Question: I'd like to show you an image of my page content so you'd understand what am I talking about:

Now, I have two main divs on a page: the and the :
'''
<div id="purple" style="position:fixed; z-index:0; left:0; top:0; width:100%; height:100%; filter:alpha(opacity=50); opacity:0.5; cursor:pointer;" onclick="javascript:alert('purple clicked');"></div>
<div id="wrapper"></div>
'''
The contains many controls and other divs, and the is basically supposed to be clickable and perform some event, lets say 'alert('purple clicked');'
The thing is that when I press inside the it also fires the event.
So what I did was to add the following code:
'''
<script type="text/javascript">
$("#purple").click(function (e)
{
window.event.cancelBubble = true;
e.stopPropagation();
})
</script>
'''
I understood that through this code I'll manage to click on the purple area and get the alert fire, the problem is that when I click inside the red area this alert is fired also - and this is not what I wanted!
So, eventually, if you haven't given up yet reading this post, here's the question:
p.s.
I must have the purple div be like - this can't be changed:
> width:100%; height:100%
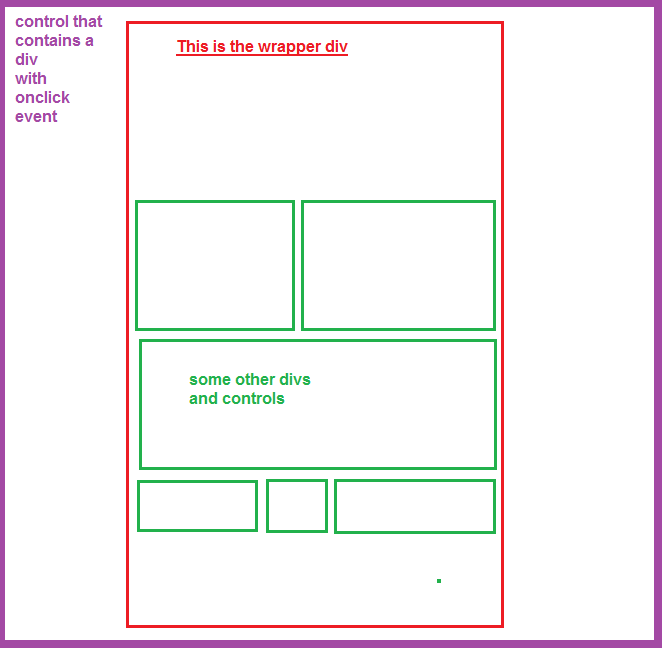
Answer: There is no direct way to prevent 'bubbling down'. You have to use 'event.target.id' to differentiate the 'purple div' with others,
Try this,
'''
$("#purple").click(function(e){
if(e.target.id == "purple")
{
alert("purple clicked.!");
}
});
'''
## DEMO